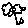
Label: flower